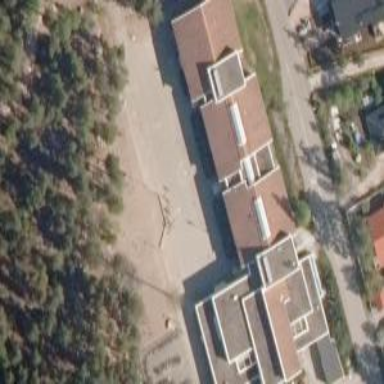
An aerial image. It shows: School building.